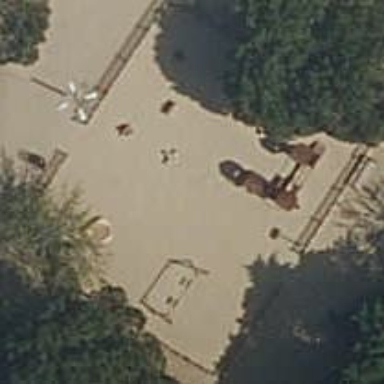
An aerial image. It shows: Playground area for leisure activities on the land.